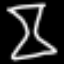
Label: hourglass